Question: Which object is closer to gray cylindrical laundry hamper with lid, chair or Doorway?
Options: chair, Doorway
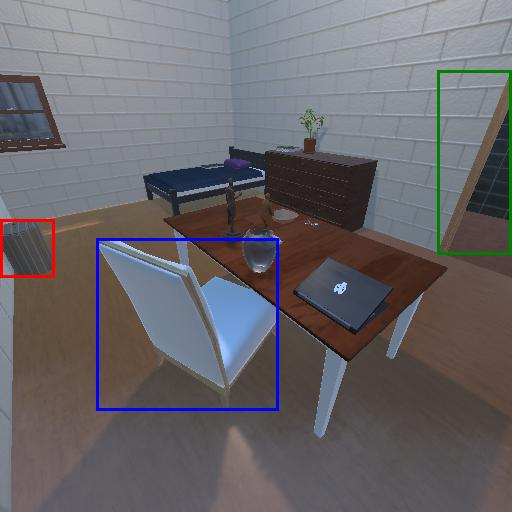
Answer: chair